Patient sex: M
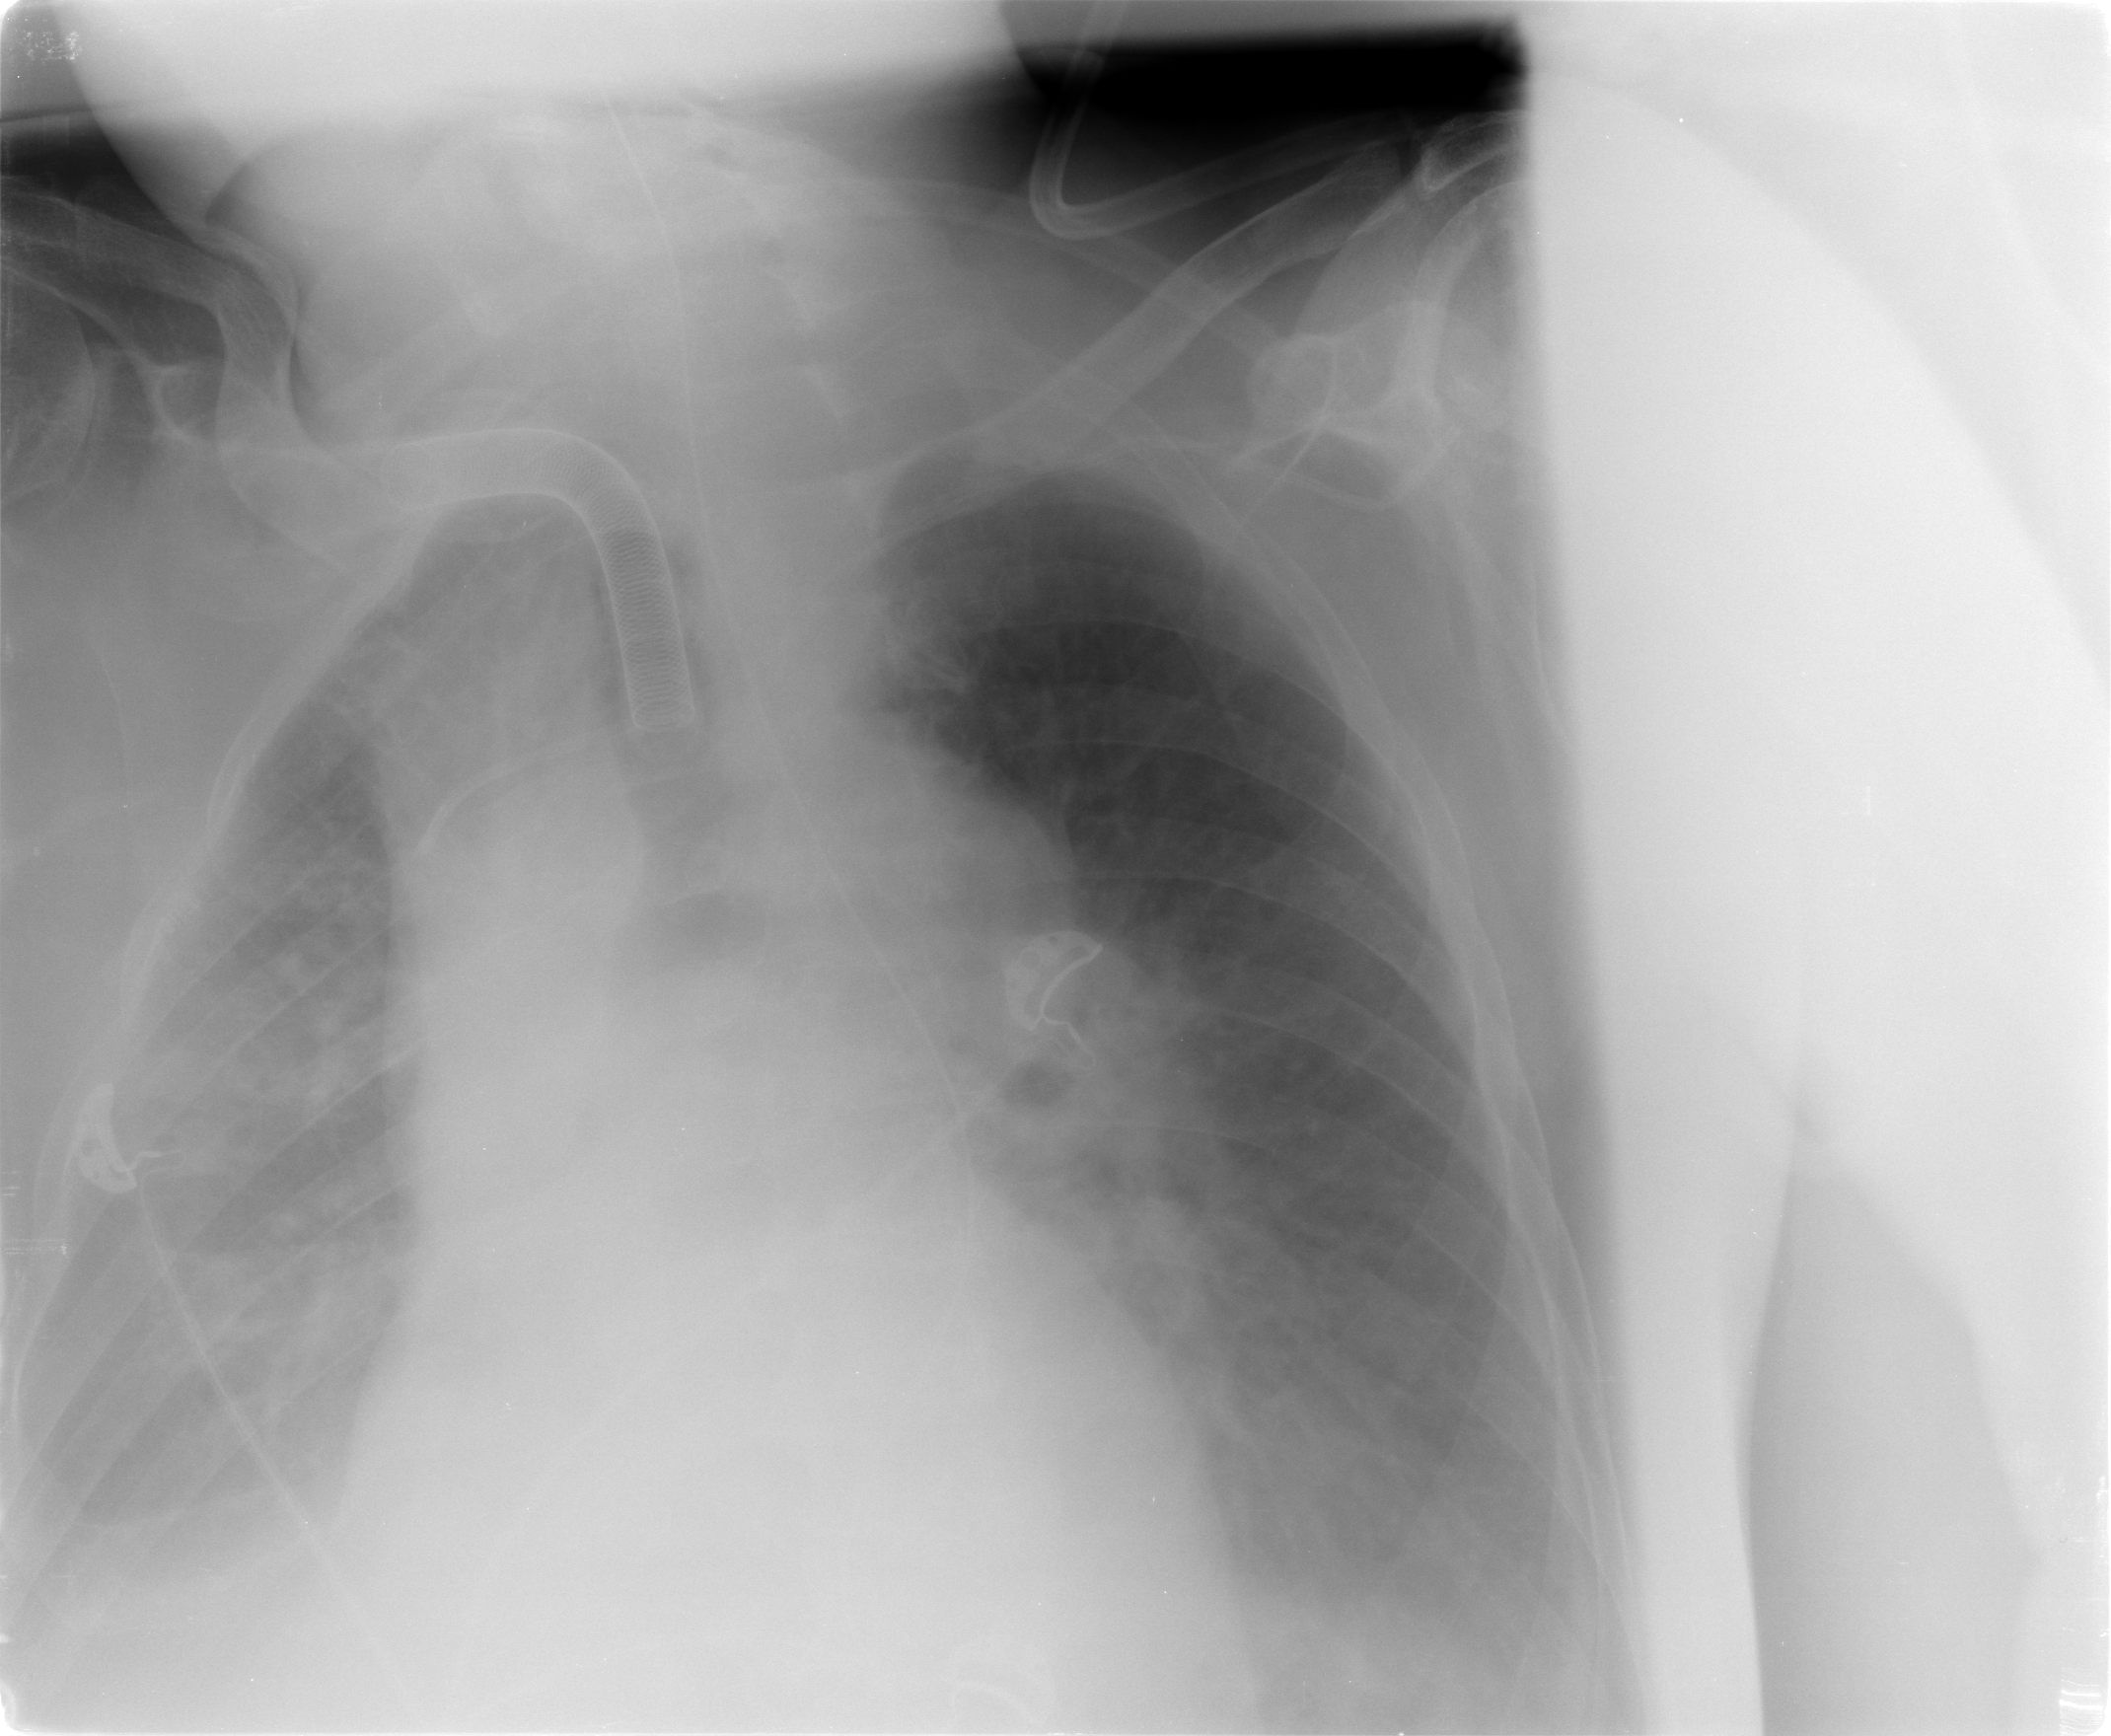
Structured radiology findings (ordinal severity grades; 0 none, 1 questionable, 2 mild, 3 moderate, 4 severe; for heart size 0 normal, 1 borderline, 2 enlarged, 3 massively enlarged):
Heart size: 0
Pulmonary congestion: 0
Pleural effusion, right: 3
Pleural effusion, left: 2
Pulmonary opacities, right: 0
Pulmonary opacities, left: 0
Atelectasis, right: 2
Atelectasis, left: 2